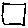
Label: square